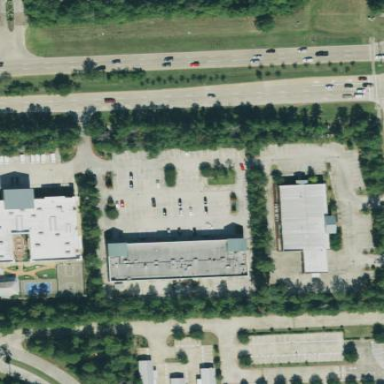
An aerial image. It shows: Parking area.